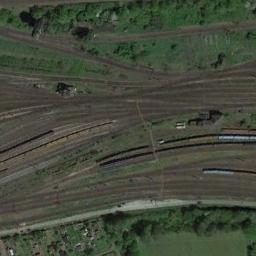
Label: railway